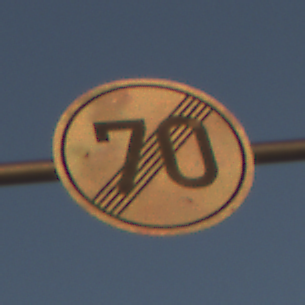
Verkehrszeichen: EndeGeschwindigkeit70
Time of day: SunriseSunset
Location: Outdoor (Nature)
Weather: Clear
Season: NotSpecified
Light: Natural